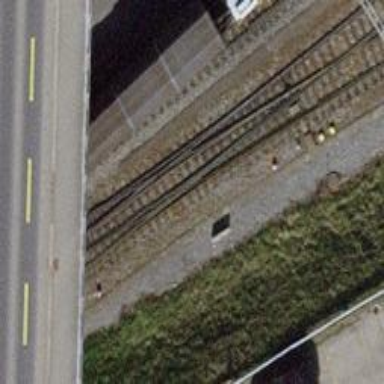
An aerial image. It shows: Railway switch.